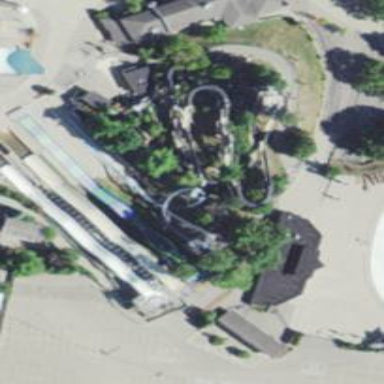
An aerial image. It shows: Water slide attraction.